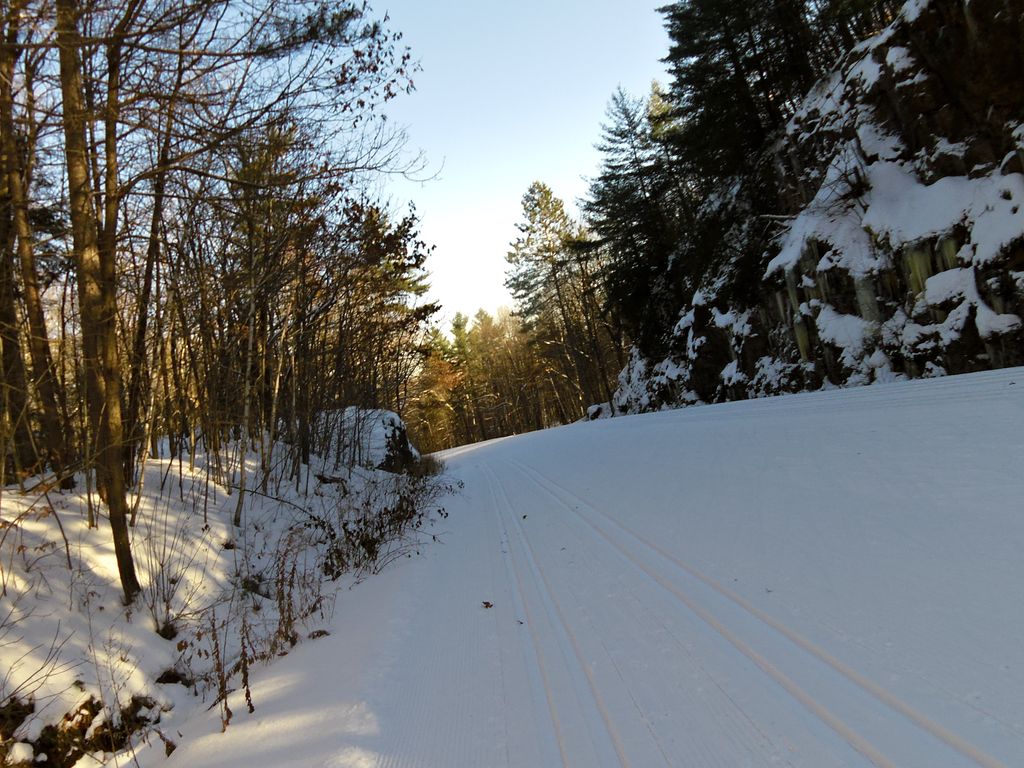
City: ottawa-gatineau